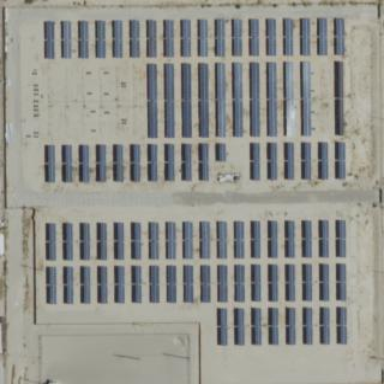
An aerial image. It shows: Solar power plant utilizing photovoltaic technology.